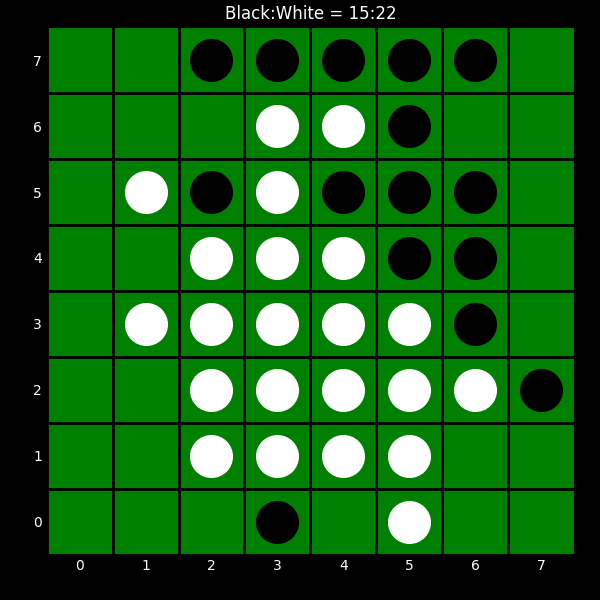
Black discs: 15
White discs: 22